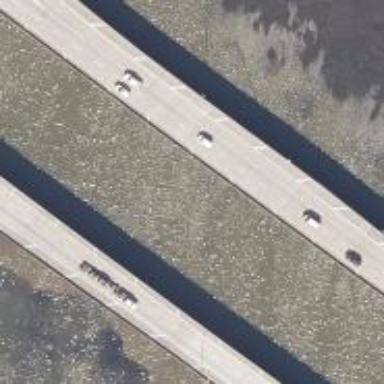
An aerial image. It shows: Bridge over motorway.